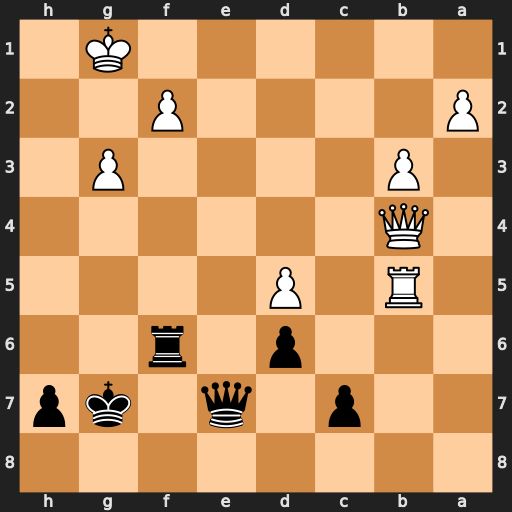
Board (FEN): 8/2p1q1kp/3p1r2/1R1P4/1Q6/1P4P1/P4P2/6K1
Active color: b
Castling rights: -
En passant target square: -
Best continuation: Qe2 Qd4 Qxb5